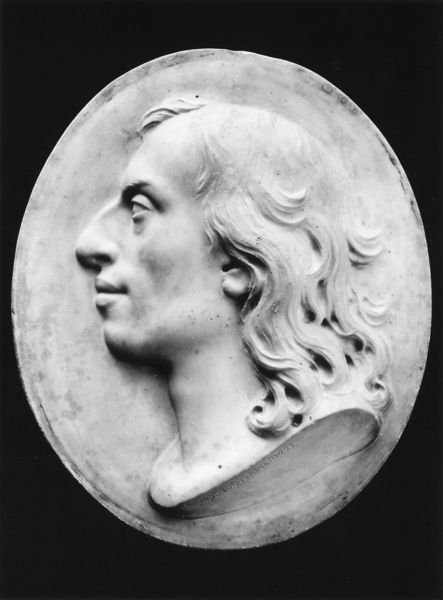
Titel: Livio Odescalchi
Künstler: Pierre-Etienne Monnot
Institution: Rom, Sammlung Lemme
Schlagwörter: kopf, mann, frisur, marmor, nase, profil, blick, augen, gesicht, bildnis, hals, porträt, auge, haare, kinn, lippen, locken, oval, keramik, relief, wangen, modell, metall, augenbraue, ohrläppchen, abbild, foto, medaillon, porzellan, geld, schiller, entwurf, medallion, medaille, römisch, münze, naase, tuchprofil